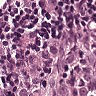
Metastatic tissue present: yes